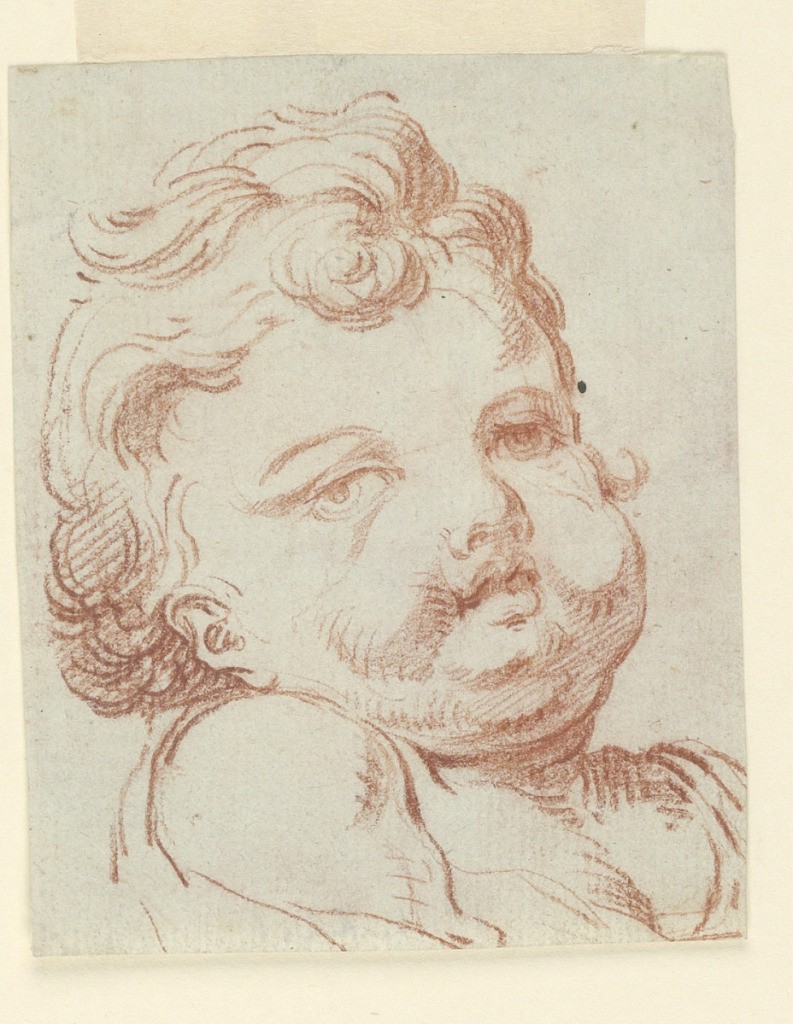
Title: Study of Child's Head
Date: late 18th century
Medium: Red chalk on paper
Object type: Drawing
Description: Child's head shown in three-quarter profile, the figure turned toward the left looking toward right. Verso: shows blotter of a raised bearded head.